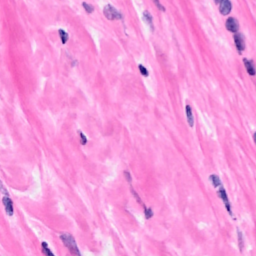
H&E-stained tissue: Breast